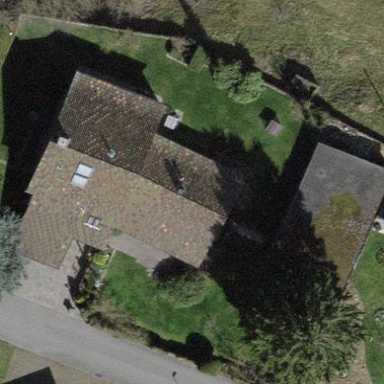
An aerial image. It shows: Building with tile roof.